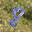
Label: 8